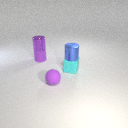
small cyan rubber cube behind small purple rubber sphere